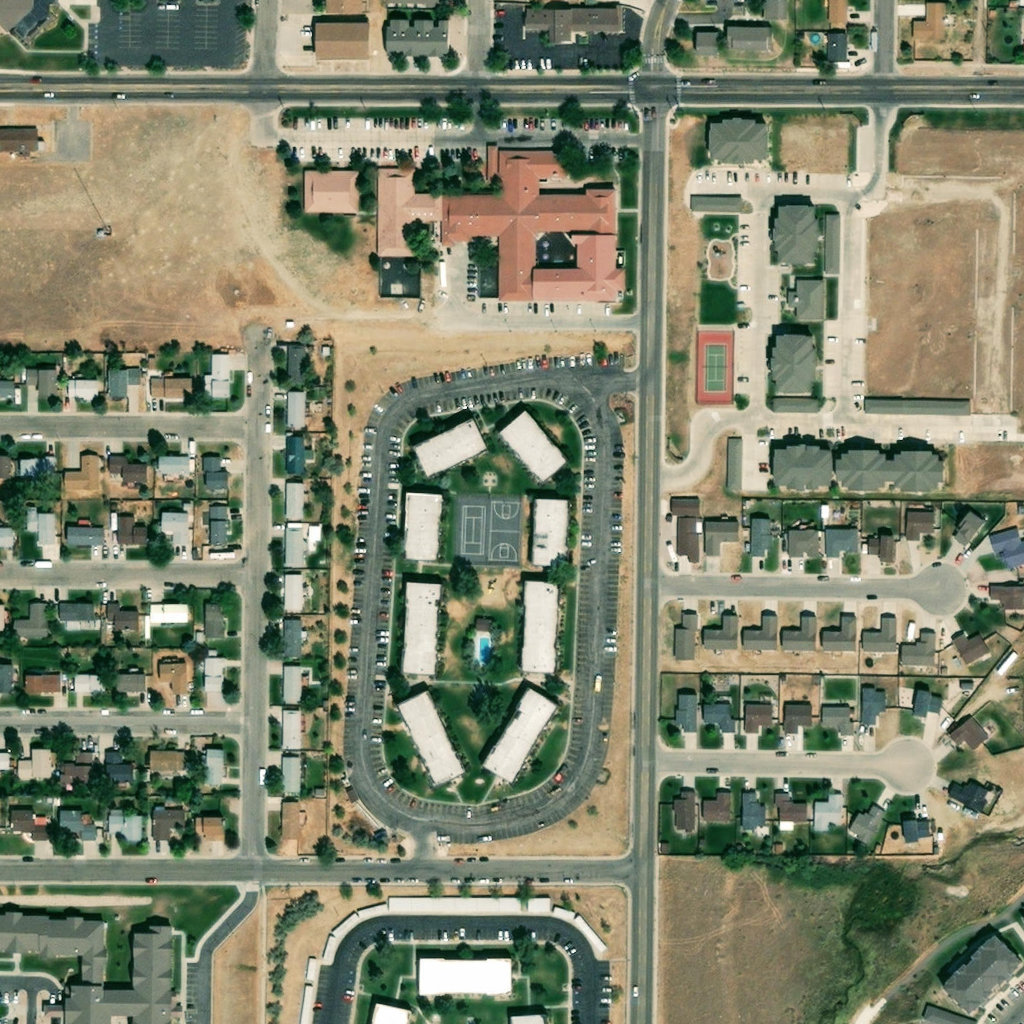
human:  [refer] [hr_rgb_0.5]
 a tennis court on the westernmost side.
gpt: <box>[[44, 48, 47, 55, 0]]</box>